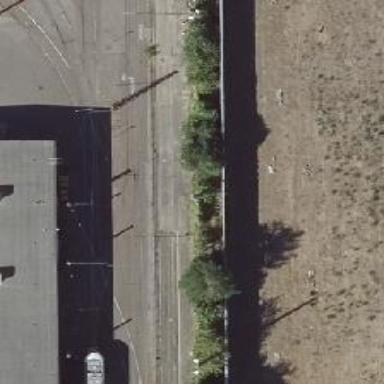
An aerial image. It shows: Tram railway running through service yard with electrified contact lines.